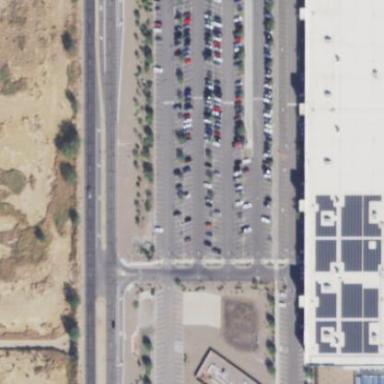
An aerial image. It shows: Parking area.